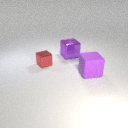
small red metal cube to the left of large purple rubber cube